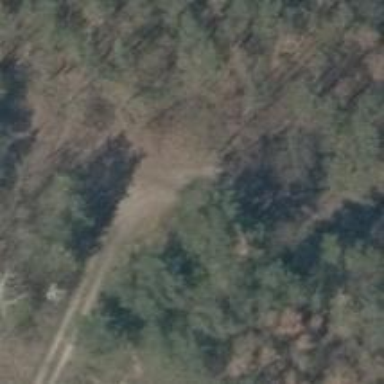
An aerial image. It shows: Compacted track road with grade 5 tracktype.